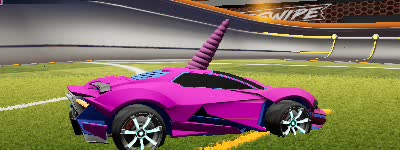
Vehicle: werewolf